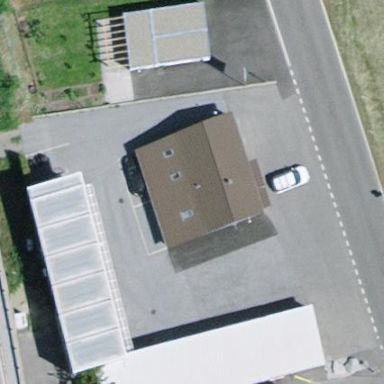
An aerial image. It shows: Garage building.